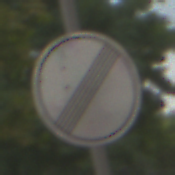
Verkehrszeichen: EndeSaemtlicherBegrenzungen
Umgebung: Outdoor, Urban
Tageszeit: MorningAfternoon
Wetter: Overcast
Licht: Natural
Jahreszeit: NotSpecified
Kontrast: LowContrast